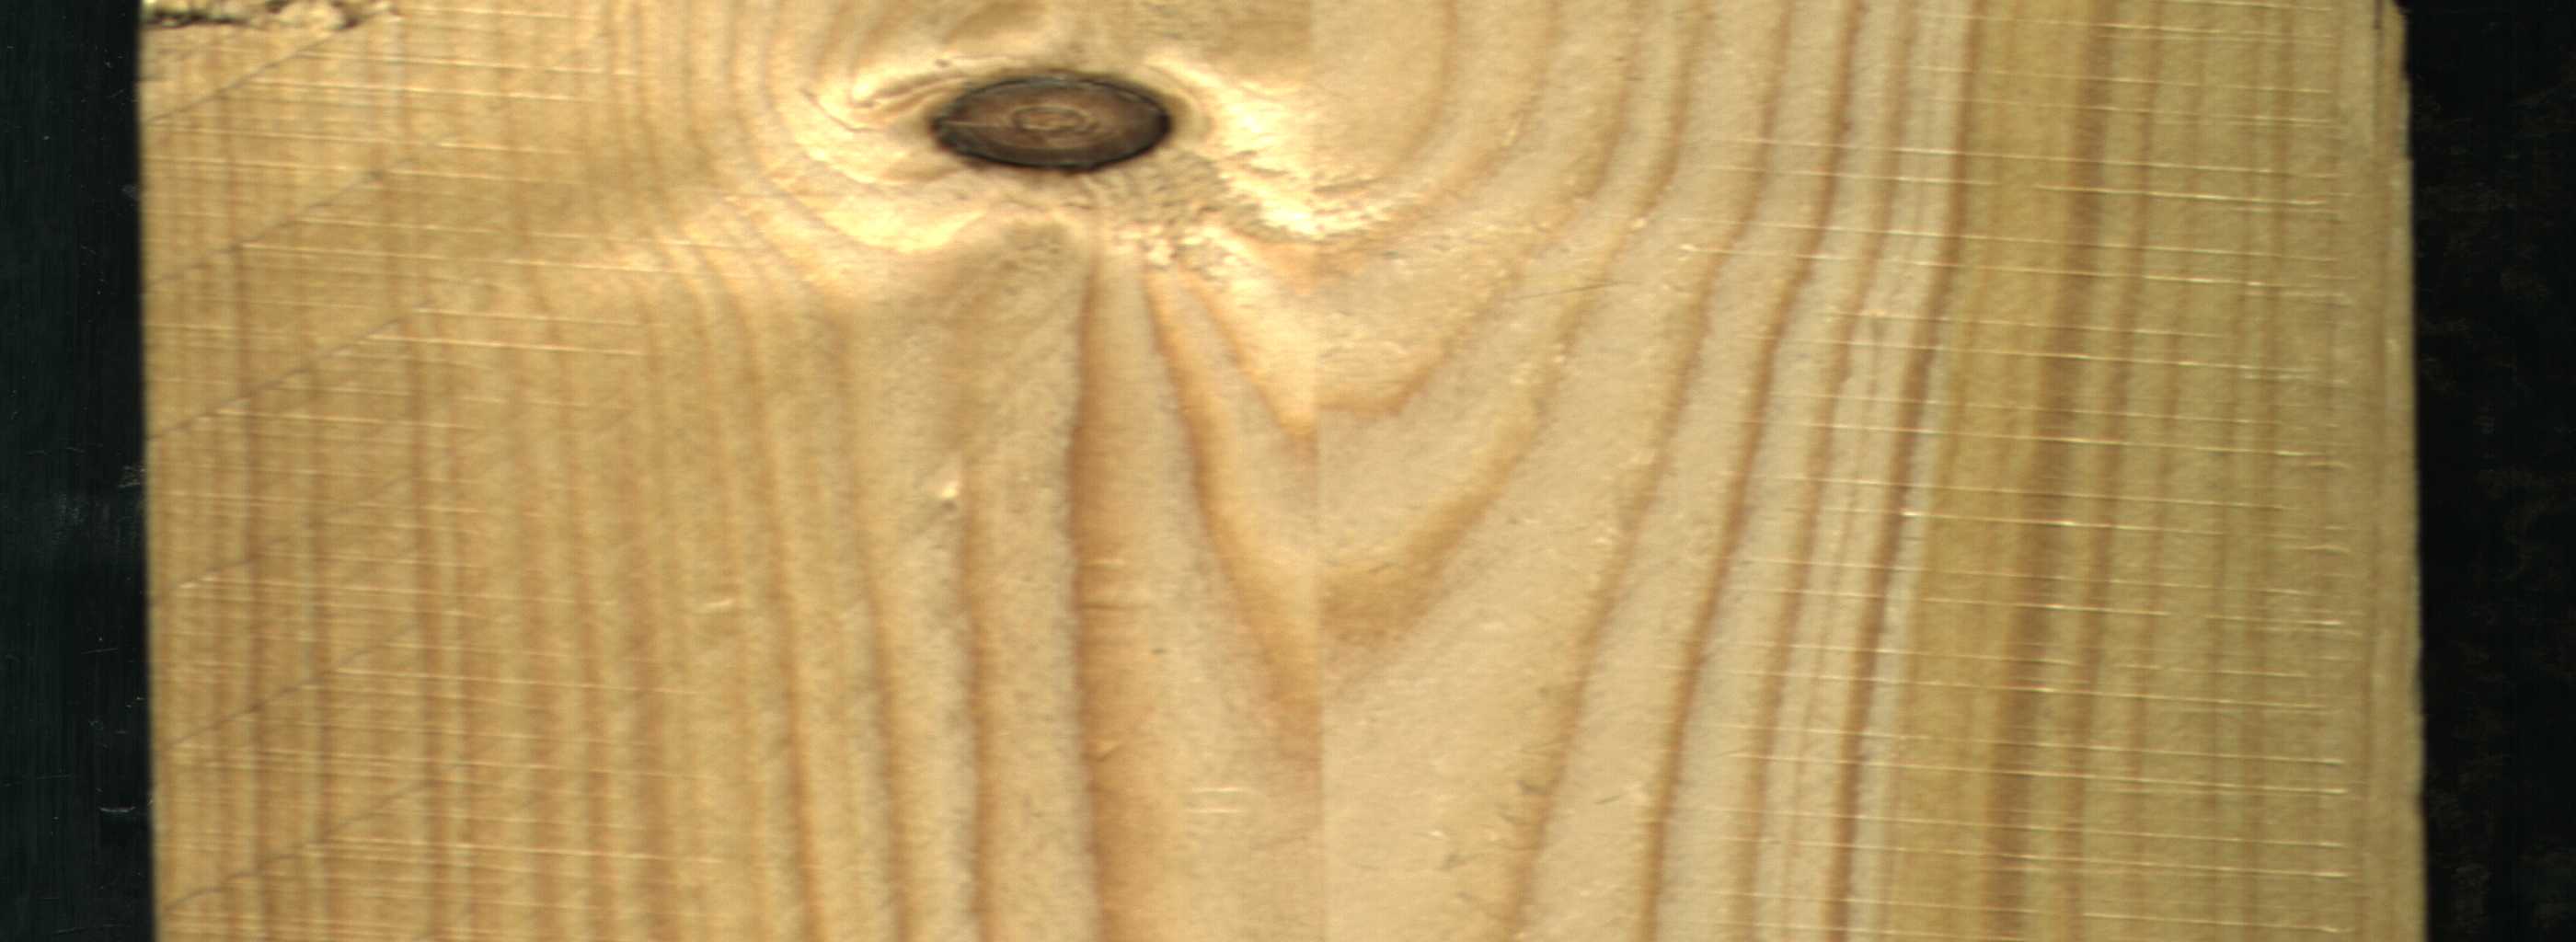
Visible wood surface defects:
Dead_Knot